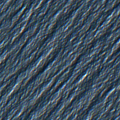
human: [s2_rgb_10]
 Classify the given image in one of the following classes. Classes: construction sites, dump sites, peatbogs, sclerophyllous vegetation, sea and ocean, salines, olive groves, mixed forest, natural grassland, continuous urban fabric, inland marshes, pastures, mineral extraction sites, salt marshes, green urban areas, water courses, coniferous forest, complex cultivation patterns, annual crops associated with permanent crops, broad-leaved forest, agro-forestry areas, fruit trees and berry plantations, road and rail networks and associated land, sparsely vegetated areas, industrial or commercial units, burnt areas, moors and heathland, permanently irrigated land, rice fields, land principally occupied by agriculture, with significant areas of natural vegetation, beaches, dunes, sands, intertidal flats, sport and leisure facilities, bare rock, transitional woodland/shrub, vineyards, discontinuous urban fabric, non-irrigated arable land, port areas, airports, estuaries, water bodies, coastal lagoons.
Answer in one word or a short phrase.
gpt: continuous urban fabric